You are looking at a signal-to-image encoding: consecutive vibration samples arranged as the rows of a grayscale square. Determine the bearing's health state. Answer with exactly one of: normal, inner_race, outer_race, ball.
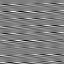
Answer: outer_race